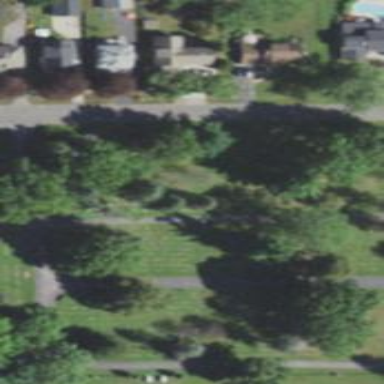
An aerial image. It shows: Cemetery.